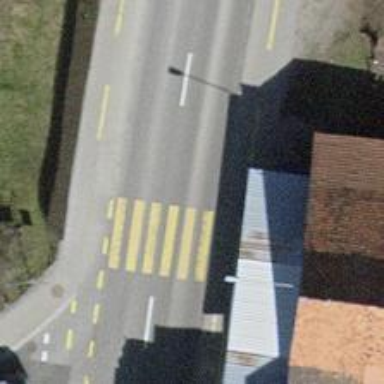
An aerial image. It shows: Zebra crossing on the road.